Question: I have a 'ModernTab' control, to which I'm dynamically adding a 'Link':
'''
InstallationTab.Links.Add(new Link { DisplayName = "Review Configuration", Source = new Uri("/Views/InstallationProgress.xaml", UriKind.Relative) });
'''
I'd like 'InstallationProgress.xaml' to load in the top frame instead of the current content frame.
How can I do this?

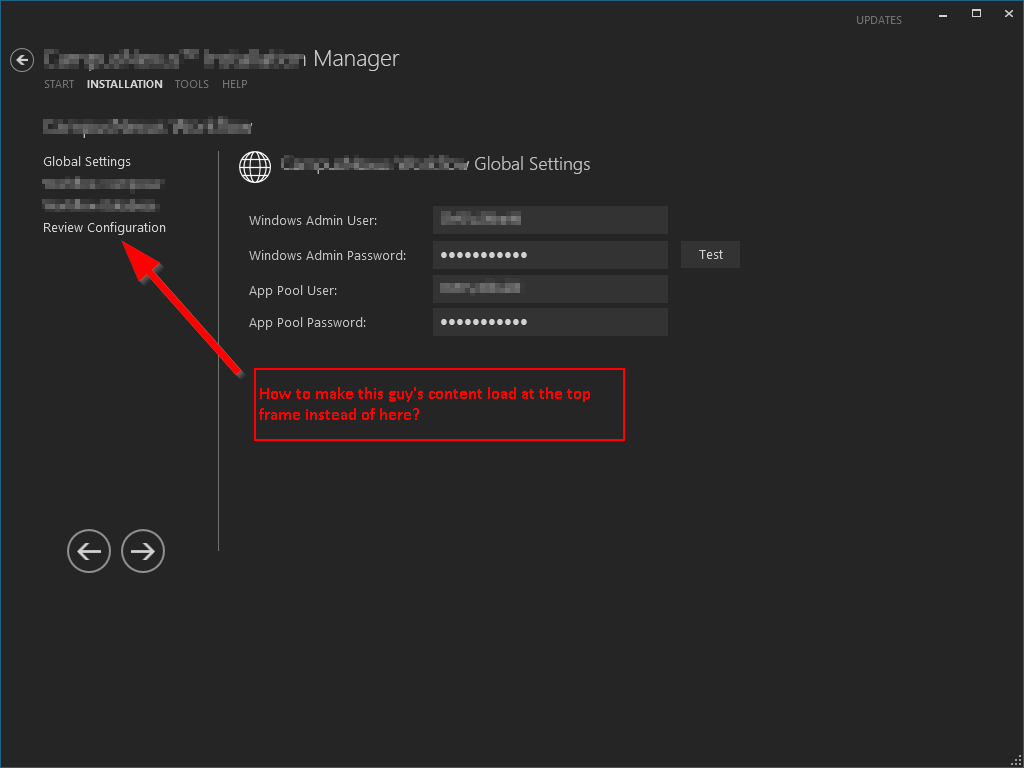
Answer: I answered my own question, in case anyone else finds themselves here:
This is just one example of "hijacking" the click on the ModernTab. Here, you can force the content to load in the top frame, for example:
Handle the 'SelectedSourceChanged' event of the ModernTab:
'MyModernTab.SelectedSourceChanged += MyModernTab_SelectedSourceChanged;'
'''
void MyModernTab_SelectedSourceChanged(object sender, SourceEventArgs e)
{
if (e.Source.OriginalString.EndsWith("Foo.xaml"))
{
var url = "/Pages/Foo.xaml";
var bb = new BBCodeBlock();
bb.LinkNavigator.Navigate(new Uri(url, UriKind.Relative), this, NavigationHelper.FrameTop);
}
}
'''